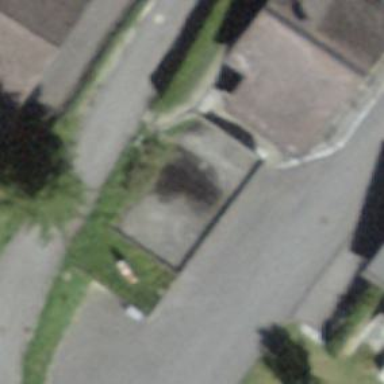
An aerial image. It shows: Garage building.